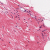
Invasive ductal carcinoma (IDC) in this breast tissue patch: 0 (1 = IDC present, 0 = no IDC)